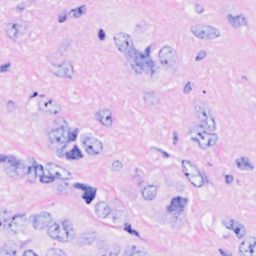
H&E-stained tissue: Breast